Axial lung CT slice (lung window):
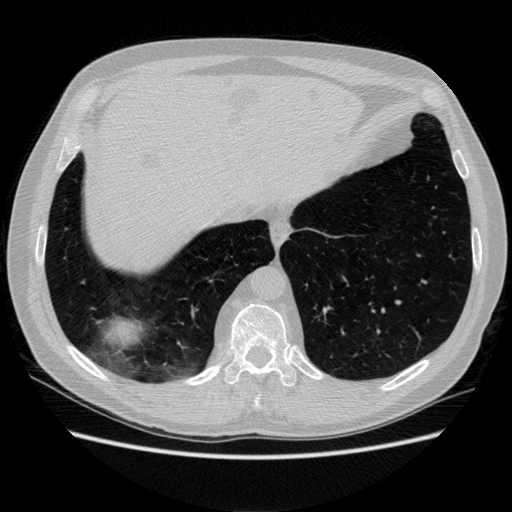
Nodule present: no